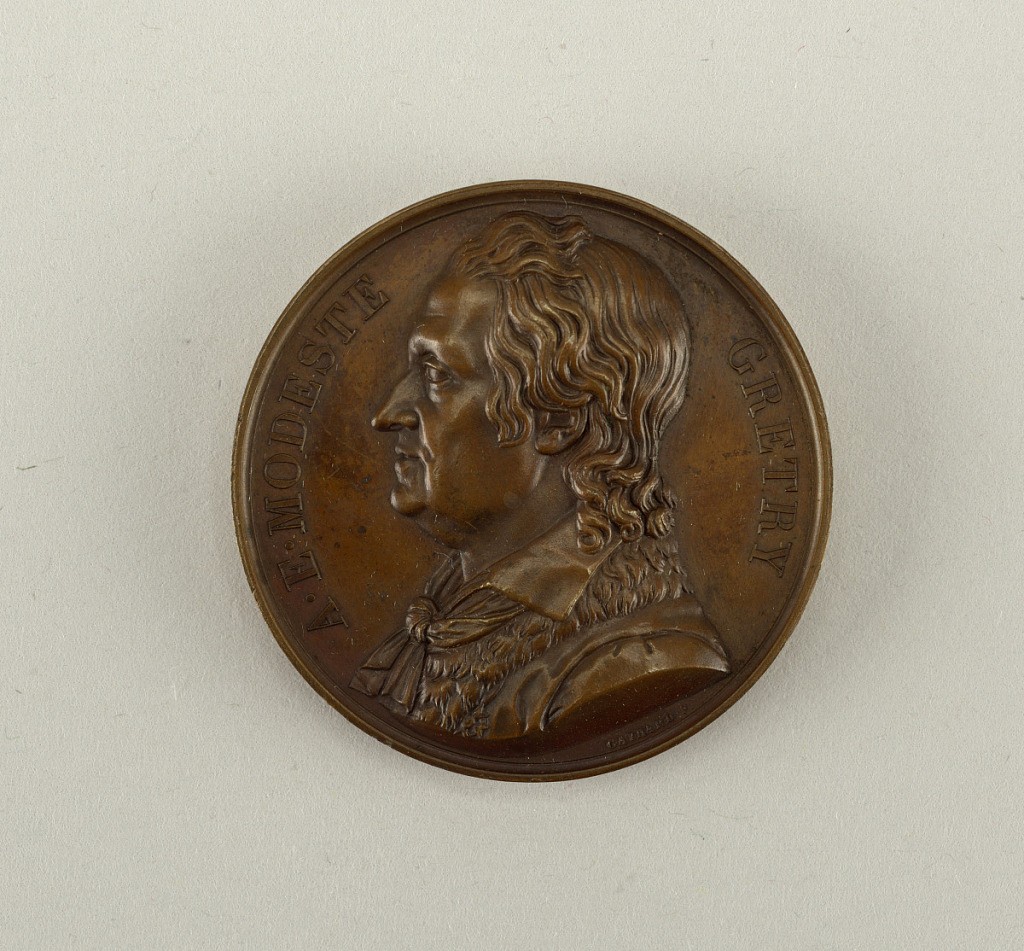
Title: Galerie métallique des grands hommes français (Great Men of France)
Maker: Raymond Gayrard, French, 1777 - 1858
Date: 1818
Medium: Cast bronze
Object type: Medal
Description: Bust of André Ernest Modeste Grétry (1741- 1813).